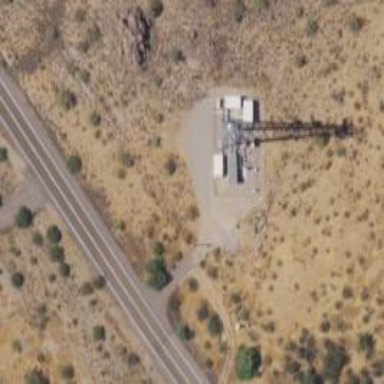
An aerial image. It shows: Mast tower used for communication.